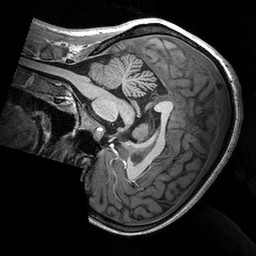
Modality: T1w
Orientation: sagittal
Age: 31
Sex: female
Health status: healthy
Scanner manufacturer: siemens
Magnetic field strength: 3 T
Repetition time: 2.53 s
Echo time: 0.00288 s